Field crop: maize
Growth stage: 2
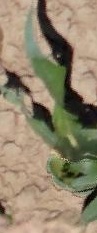
Species: maize